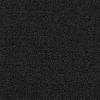
Atmospheric dust classification: dusty